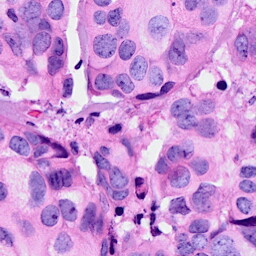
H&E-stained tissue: Breast